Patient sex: F
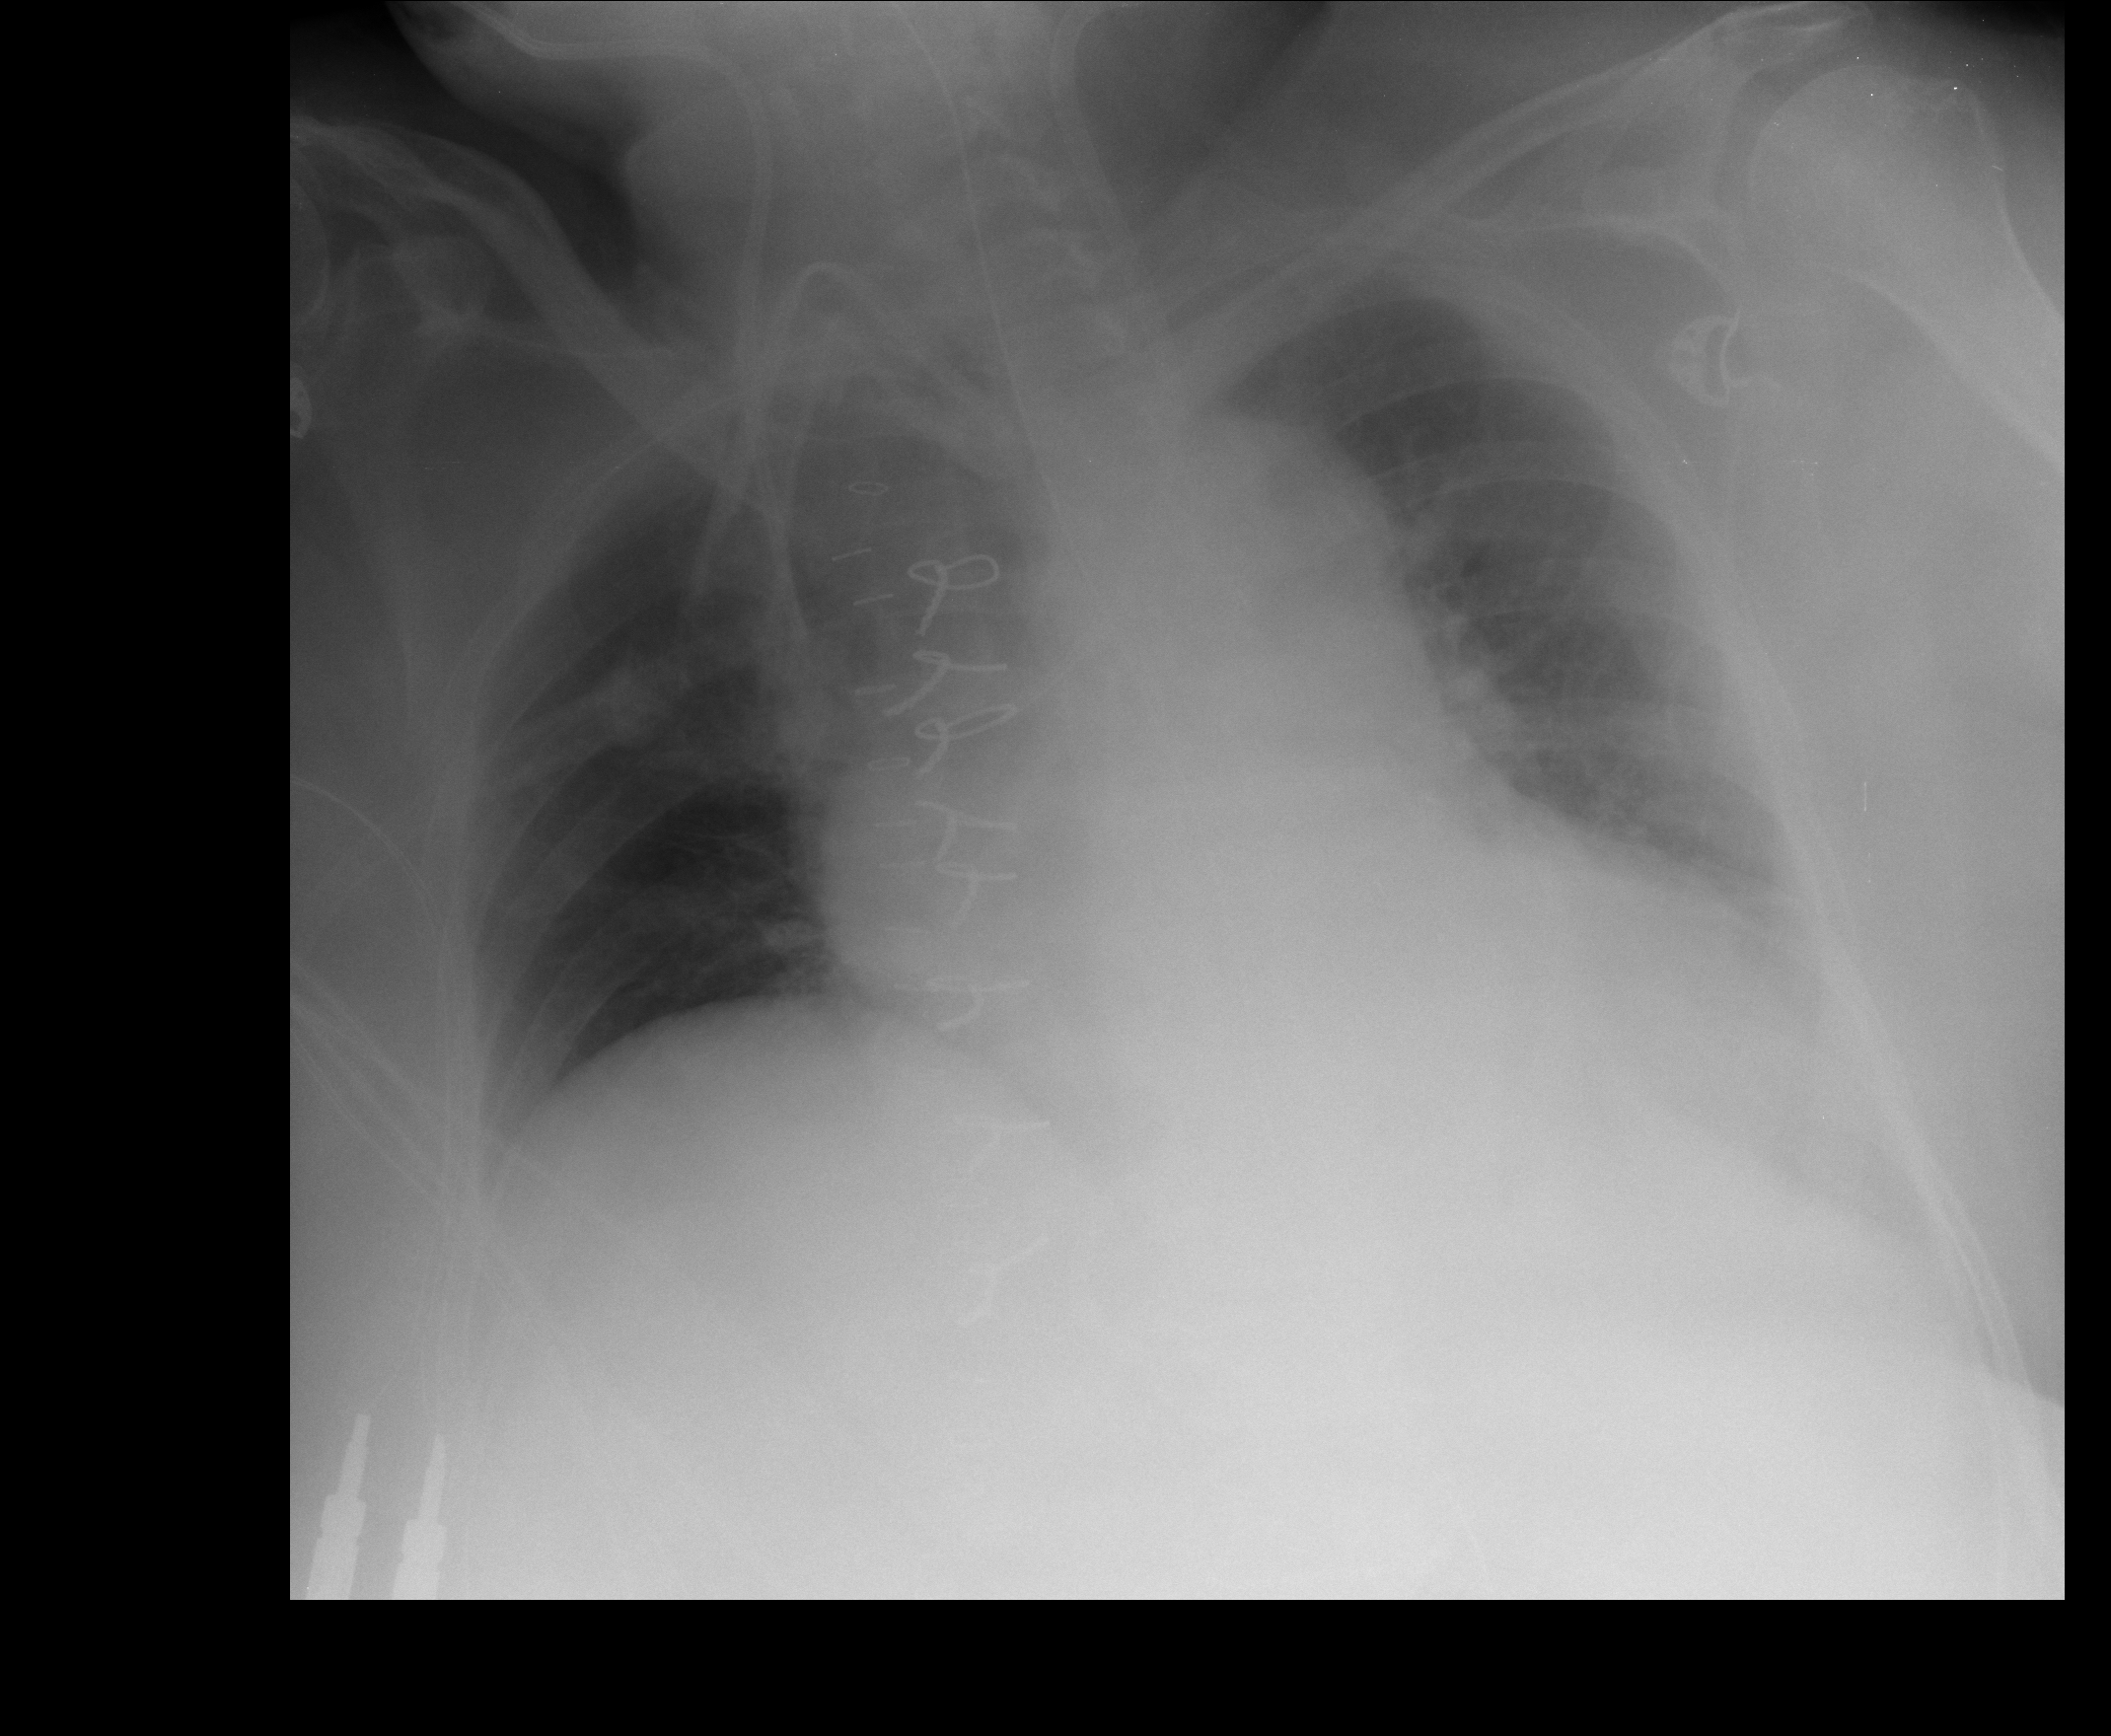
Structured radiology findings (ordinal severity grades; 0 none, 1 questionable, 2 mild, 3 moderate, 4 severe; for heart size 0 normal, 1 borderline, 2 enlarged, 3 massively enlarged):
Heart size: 2
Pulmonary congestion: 1
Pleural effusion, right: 0
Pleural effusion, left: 1
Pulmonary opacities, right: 0
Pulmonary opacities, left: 0
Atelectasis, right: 2
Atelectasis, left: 2